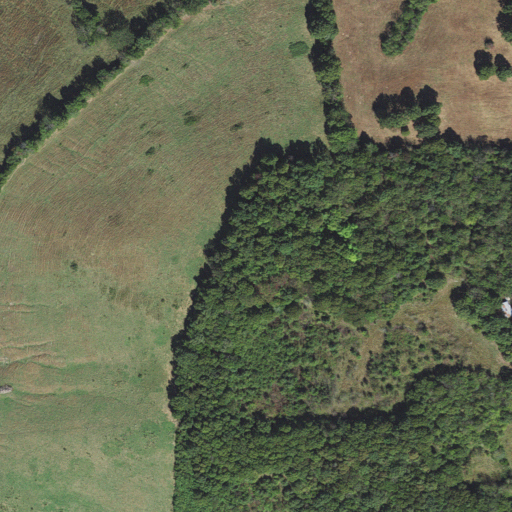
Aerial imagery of mountain in Arkansas named Shaw Hill containing pasture, deciduous forest, mixed forest, and open development